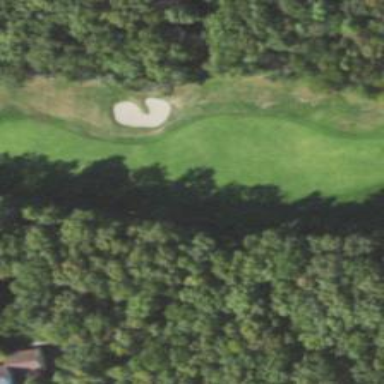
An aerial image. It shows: View of golf hole.